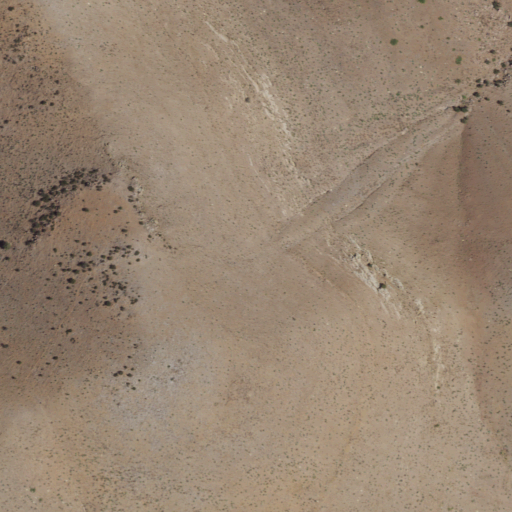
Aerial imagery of mountains in New Mexico named Whitewater Mountains containing grassland and shrub